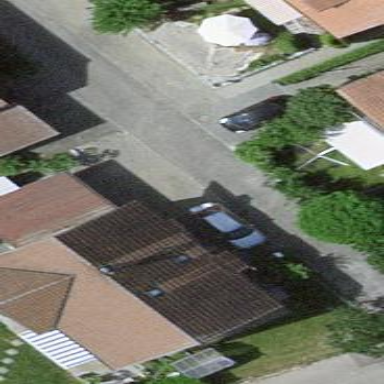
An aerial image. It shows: Residential building.